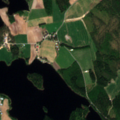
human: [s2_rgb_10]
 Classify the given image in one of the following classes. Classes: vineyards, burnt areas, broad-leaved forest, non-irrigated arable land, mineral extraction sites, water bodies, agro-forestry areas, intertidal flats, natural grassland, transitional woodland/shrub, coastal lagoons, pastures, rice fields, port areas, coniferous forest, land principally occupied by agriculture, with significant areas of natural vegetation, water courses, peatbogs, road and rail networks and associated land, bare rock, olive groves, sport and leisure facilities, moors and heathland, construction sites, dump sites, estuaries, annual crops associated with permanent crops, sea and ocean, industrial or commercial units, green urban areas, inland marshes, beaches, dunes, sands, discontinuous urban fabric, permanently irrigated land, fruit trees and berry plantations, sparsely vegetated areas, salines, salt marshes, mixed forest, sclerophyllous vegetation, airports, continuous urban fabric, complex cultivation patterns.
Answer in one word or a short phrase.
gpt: land principally occupied by agriculture, with significant areas of natural vegetation, coniferous forest, mixed forest, water bodies